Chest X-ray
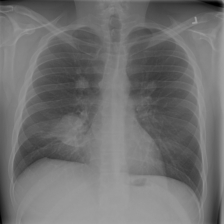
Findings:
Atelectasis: positive
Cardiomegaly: negative
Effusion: negative
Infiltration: negative
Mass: negative
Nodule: negative
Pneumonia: negative
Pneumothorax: negative
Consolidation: negative
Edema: negative
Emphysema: negative
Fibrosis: negative
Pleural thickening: negative
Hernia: negative